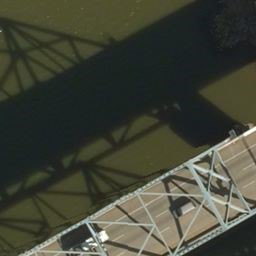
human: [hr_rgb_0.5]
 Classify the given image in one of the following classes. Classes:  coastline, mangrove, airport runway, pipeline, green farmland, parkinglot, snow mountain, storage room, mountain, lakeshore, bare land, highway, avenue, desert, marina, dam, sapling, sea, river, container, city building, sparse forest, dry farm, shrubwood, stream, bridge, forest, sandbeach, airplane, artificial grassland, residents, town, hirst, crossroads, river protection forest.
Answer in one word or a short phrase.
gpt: bridge